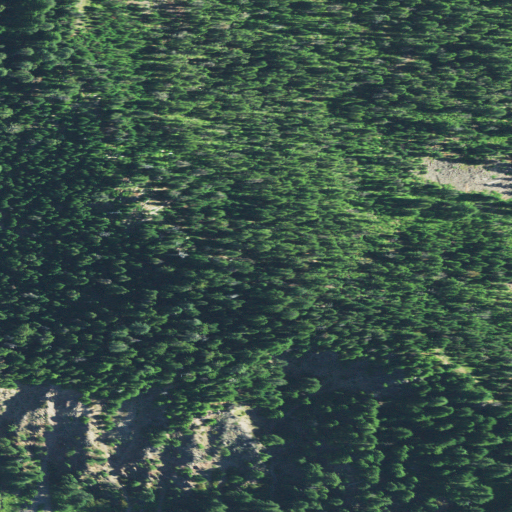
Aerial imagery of mountain in Oregon named Trappers Butte containing evergreen forest and shrub